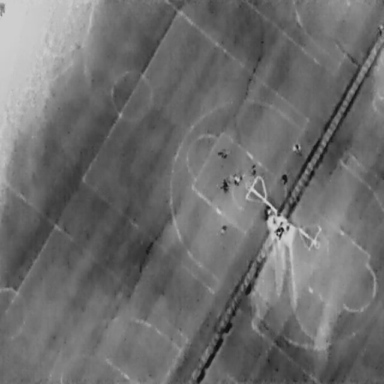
There are ten People in the infrared image.